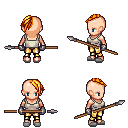
a pixel art fantasy rpg character, female body template, human, light skin, white pirate shirt, gold greaves, light blonde long mohawk hairstyle, metal gloves, white slippers, spear, four views (front, back, left, right), 2x2 character sprite sheet, small pixel art, hard edges, no anti-aliasing